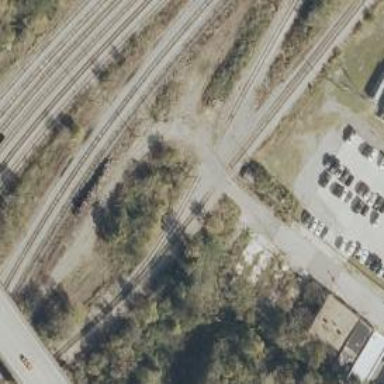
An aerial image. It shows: Level crossing along the railway.